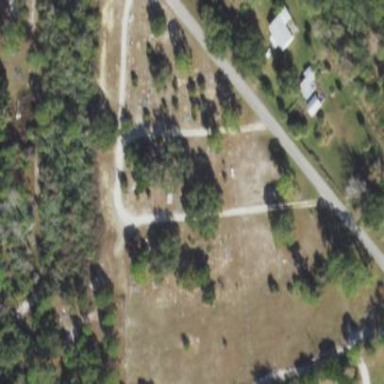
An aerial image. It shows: Cemetery.